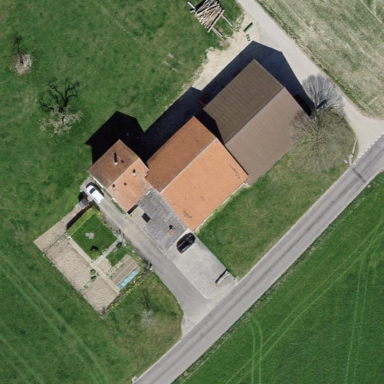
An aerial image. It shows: Farmyard area.